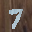
Label: 7